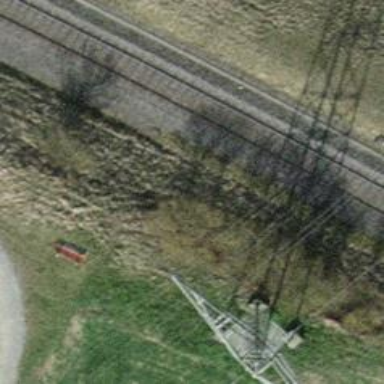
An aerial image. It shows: Single-track railway with electrified contact lines.